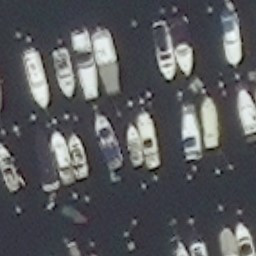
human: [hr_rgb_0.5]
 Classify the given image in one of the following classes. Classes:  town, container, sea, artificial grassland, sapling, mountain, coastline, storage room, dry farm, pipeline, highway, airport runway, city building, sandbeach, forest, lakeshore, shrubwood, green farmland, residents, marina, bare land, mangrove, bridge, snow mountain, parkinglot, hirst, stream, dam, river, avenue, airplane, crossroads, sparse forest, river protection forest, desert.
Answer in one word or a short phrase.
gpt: marina